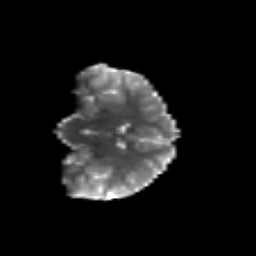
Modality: T2w
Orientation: coronal
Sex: female
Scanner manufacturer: siemens
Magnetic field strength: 3 T
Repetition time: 5 s
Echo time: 0.071 s